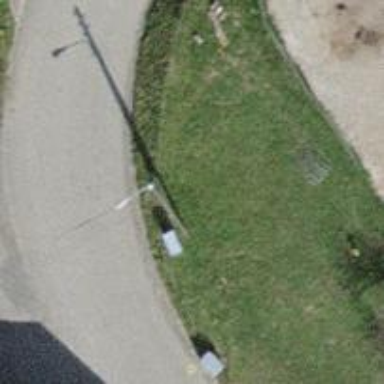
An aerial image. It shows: Power pole.